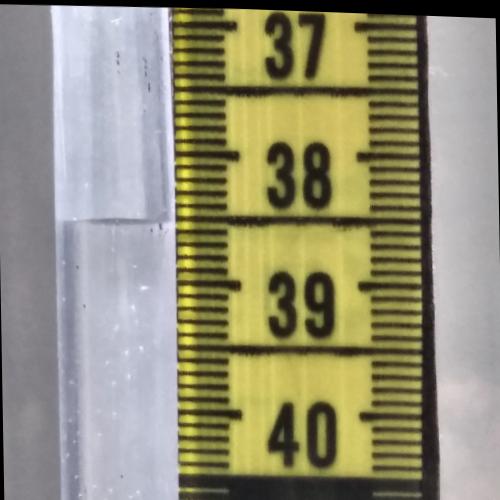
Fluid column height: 38.5 cm